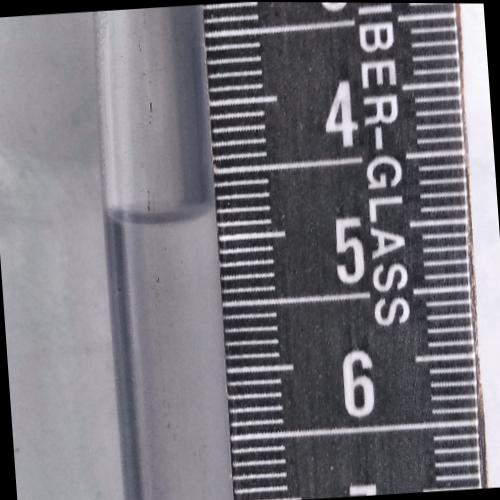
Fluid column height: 4.8 cm